Question: I have this QDateEdit widget but it displays always a standard time like 01-01-2014 (in DD-MM-YYYY, but I can change this in the UI). But I want it to display the current time if the dialog (where this QDateEdit widget is) is opened.
I tested this just on a label (see the void form_dialog). But its printss out "sa nov 23 2013". But I want it like 23-11-2013. Also it gives me an error :
'''
QDateTimeEdit::setDate' : cannot convert parameter 1 from 'QString' to 'const QDate &'
Reason: cannot convert from 'QString' to 'const QDate'
No user-defined-conversion operator available that can perform this conversion, or the operator cannot be called
'''
So
'''
void form_dialog::setCurrentDate()
{
QDate date = QDate::currentDate();
QString dateString = date.toString();
ui->DateEdit->setDate(dateString);
}
'''
Thanks!
Maybe its usefull to have something visual, the widget that is displayed below should display the current date:

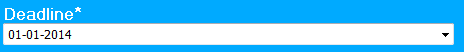
Answer: 'QDateEdit::QDateEdit ( const QDate & date, QWidget * parent = 0 )'
The edited question provides more to go on. The <URL> docs indicate that a QDateEdit method accepts a QDate object, not a QString object. So your function should appear something more like:
'''
void form_dialog::setCurrentDate()
{
QDate date = QDate::currentDate();
ui->DateEdit->setDate(date);
}
'''
Note that your compiler is reporting the mismatched object types in the error message above.